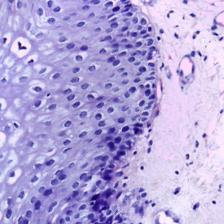
Diagnosis: Normal